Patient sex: M
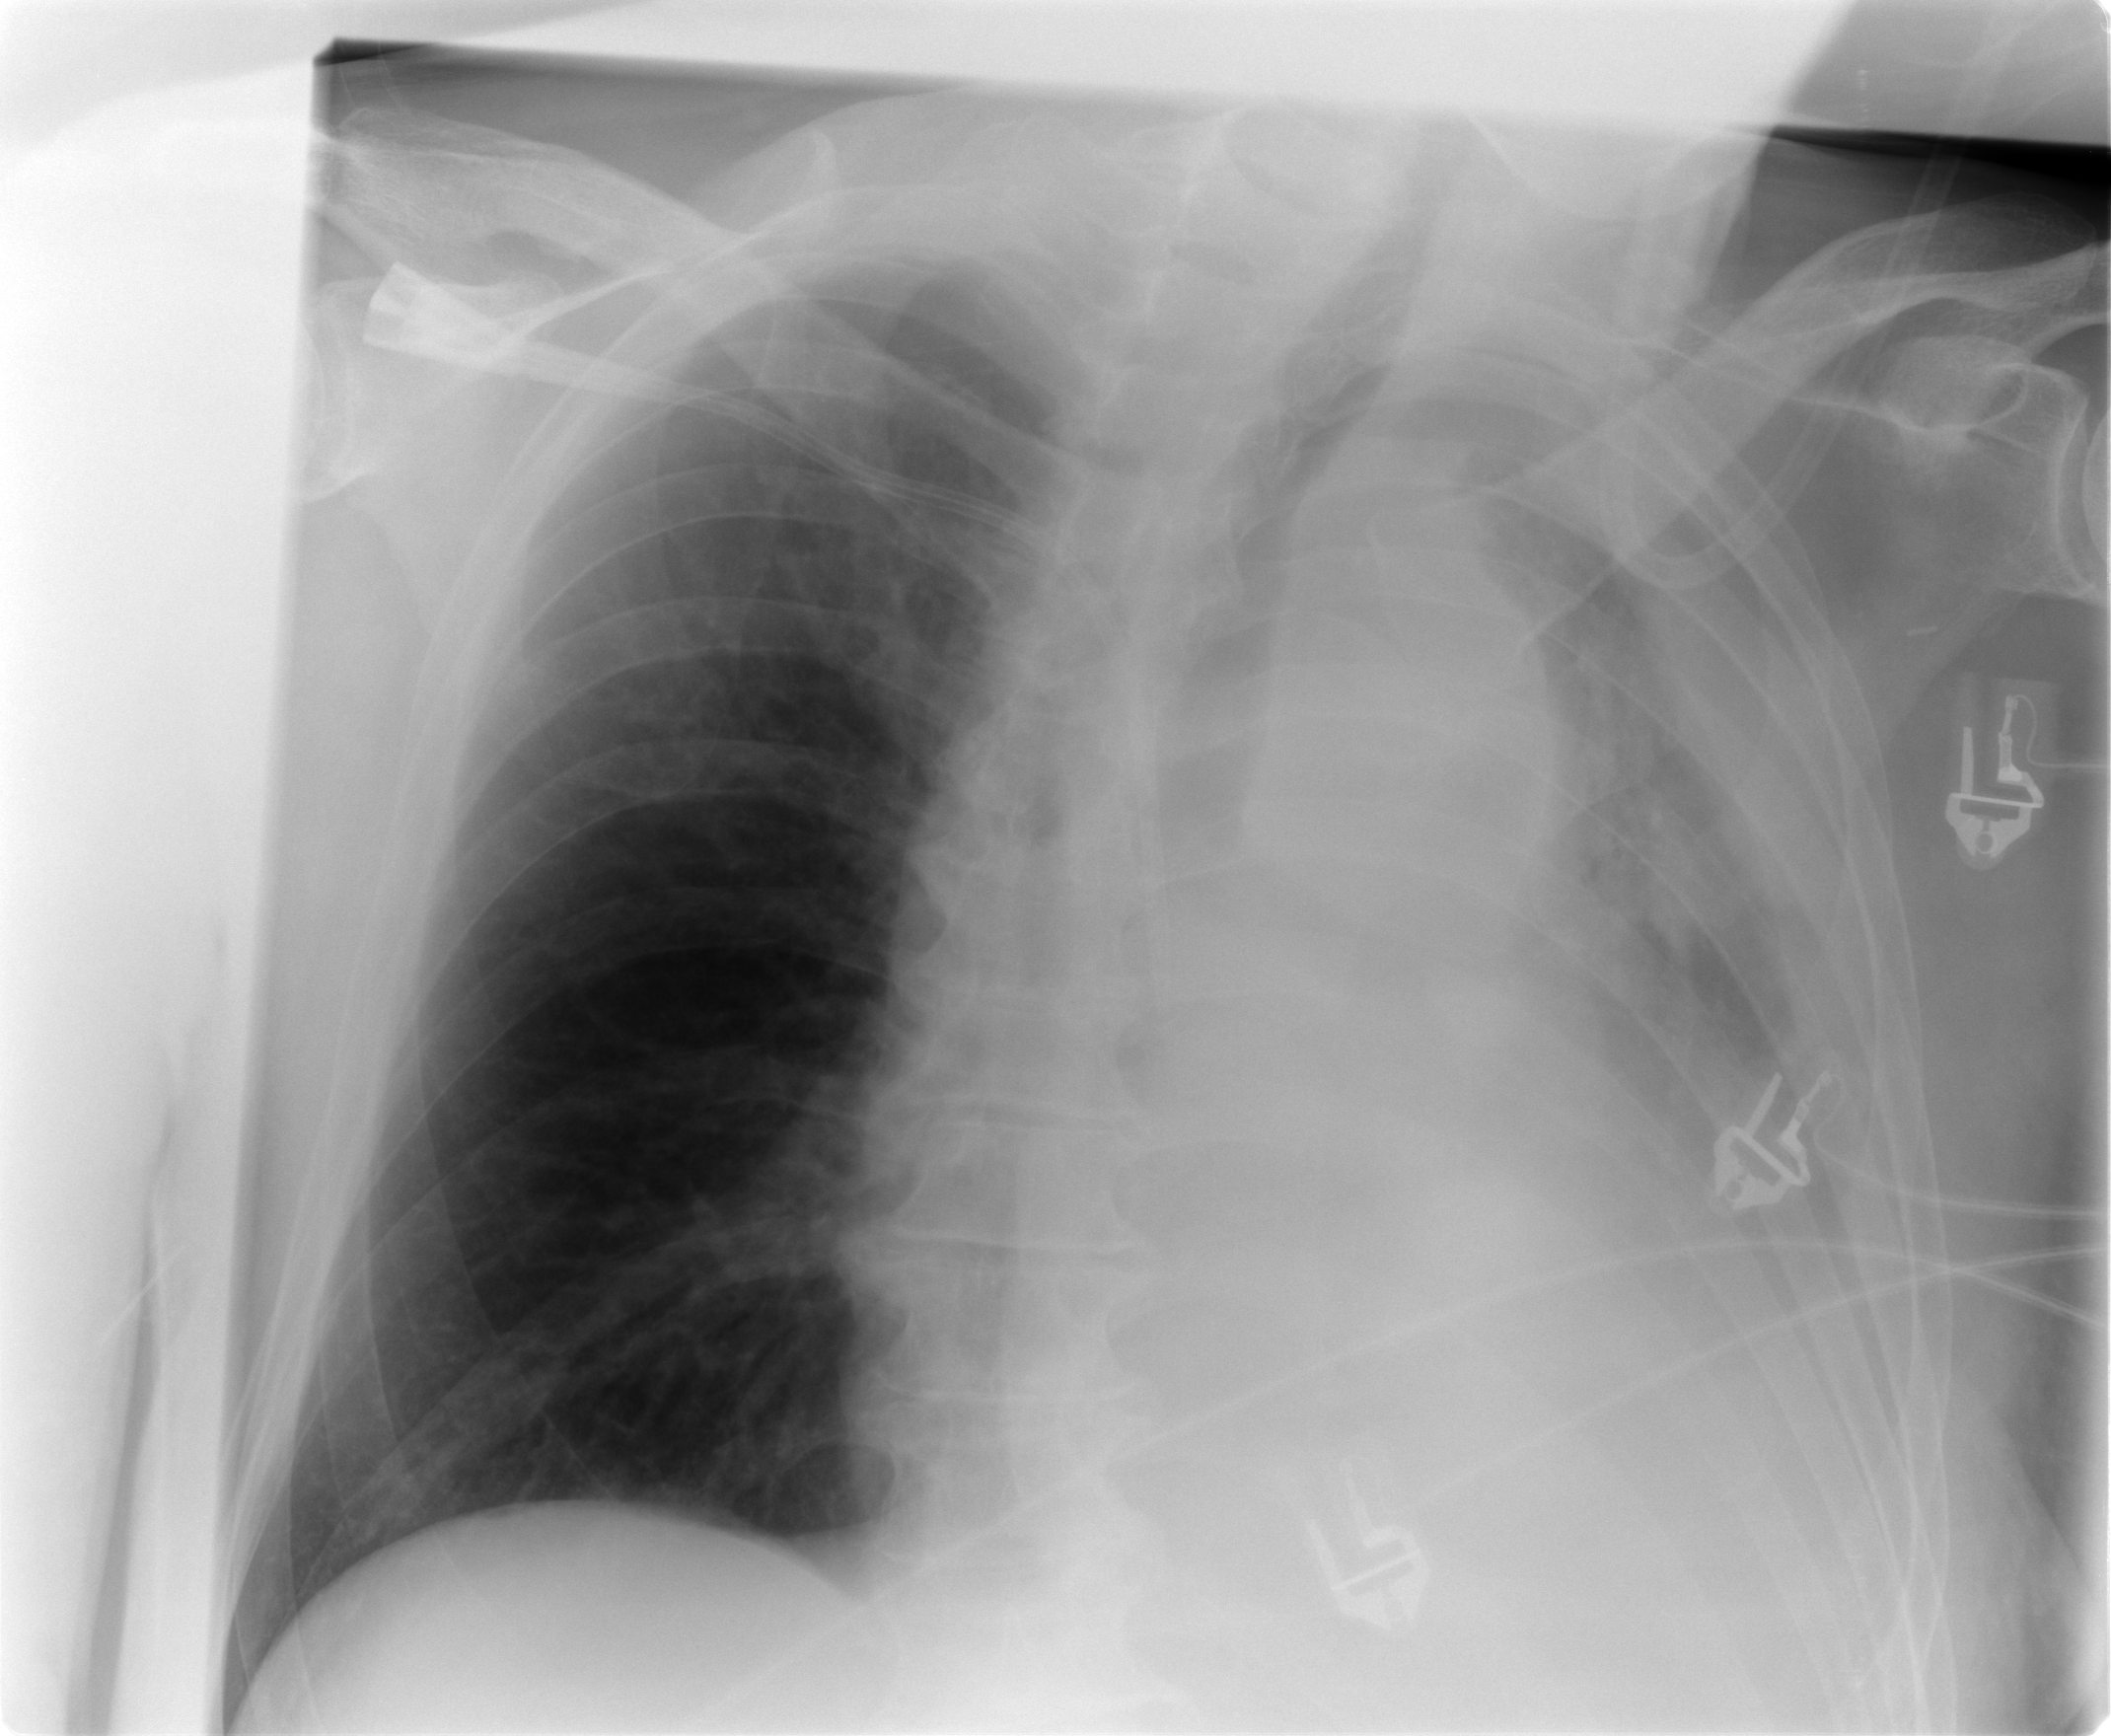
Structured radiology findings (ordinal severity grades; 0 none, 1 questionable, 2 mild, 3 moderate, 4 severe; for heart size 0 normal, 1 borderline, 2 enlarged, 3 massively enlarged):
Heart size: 2
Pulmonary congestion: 2
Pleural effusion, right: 0
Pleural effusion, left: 4
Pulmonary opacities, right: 0
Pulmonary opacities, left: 2
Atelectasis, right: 0
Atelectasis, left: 3